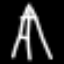
Label: The Eiffel Tower